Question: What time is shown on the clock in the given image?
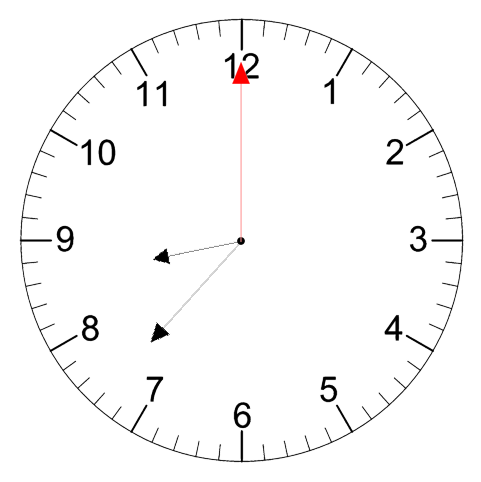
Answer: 08:37:00